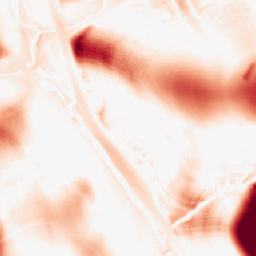
Category: morphological
Decomposition family: tophat
Decomposition parameters: size: 50
mode: white
Upsampling method: nearest
Upsampling parameters: scale: 4
Upsampling scale: 4